Field crop: maize
Growth stage: 2
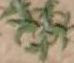
Species: atriplex